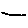
Label: line